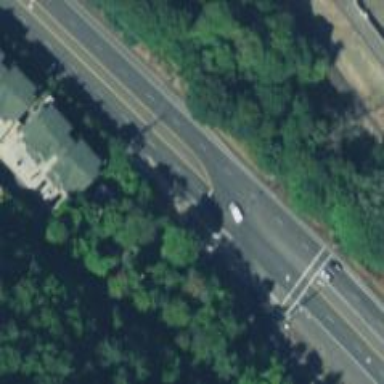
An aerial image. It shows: Asphalt road classified as primary highway.